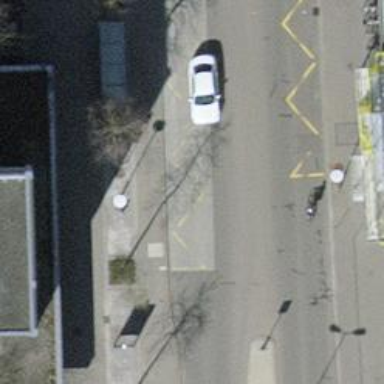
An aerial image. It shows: Bus stop with designated public transport stop position.